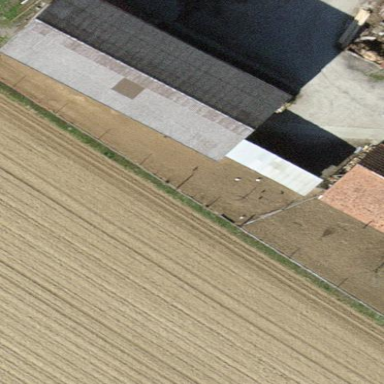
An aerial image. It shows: Farm auxiliary building with gabled roof.